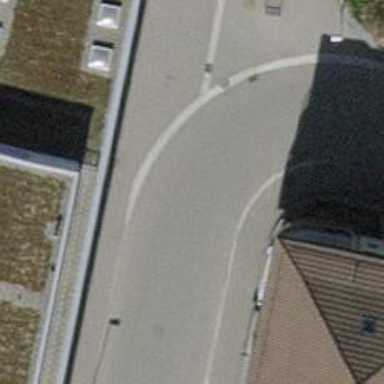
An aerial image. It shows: Residential road with asphalt surface and separate sidewalk.